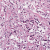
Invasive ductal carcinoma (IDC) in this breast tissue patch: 1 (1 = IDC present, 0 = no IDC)